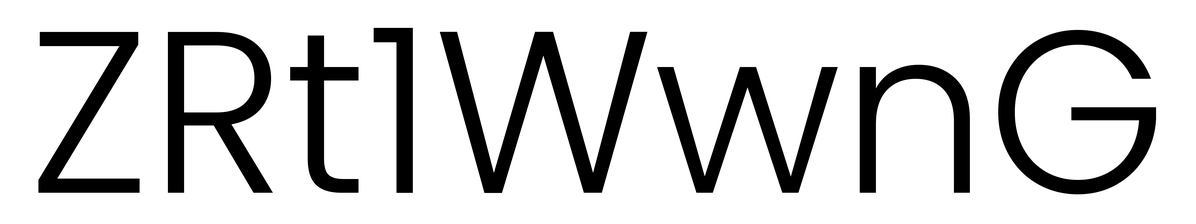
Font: Poppins-Light